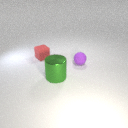
small red rubber cube to the left of small purple rubber sphere